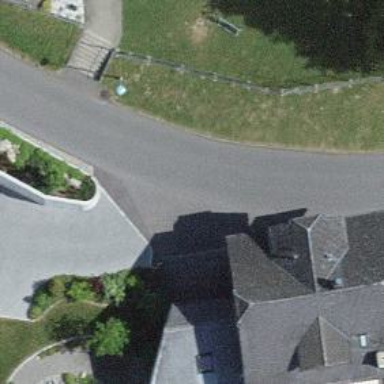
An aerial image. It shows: Post box.